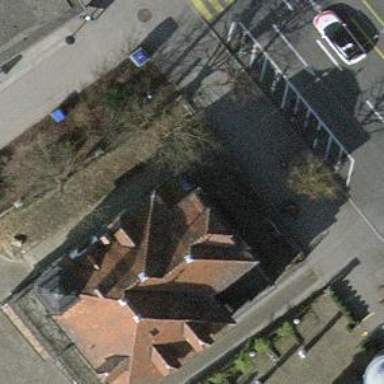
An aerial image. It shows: Office building with distinctive maroon mansard roof.